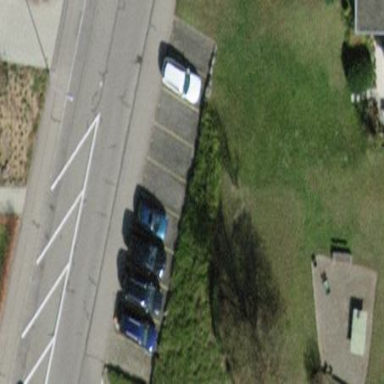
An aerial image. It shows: Street-side parking area.